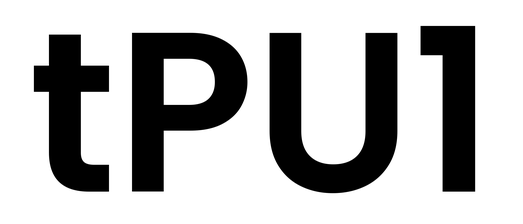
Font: Poppins-SemiBold